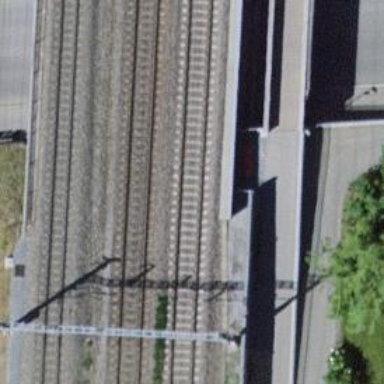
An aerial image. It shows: Bridge over electrified railway with contact line.